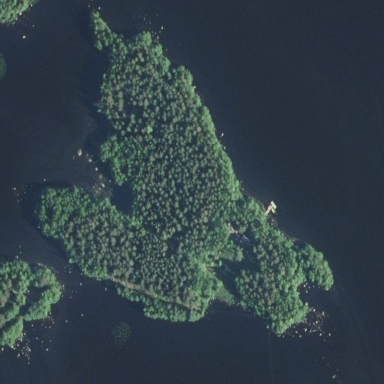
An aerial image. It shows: Islet.